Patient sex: M
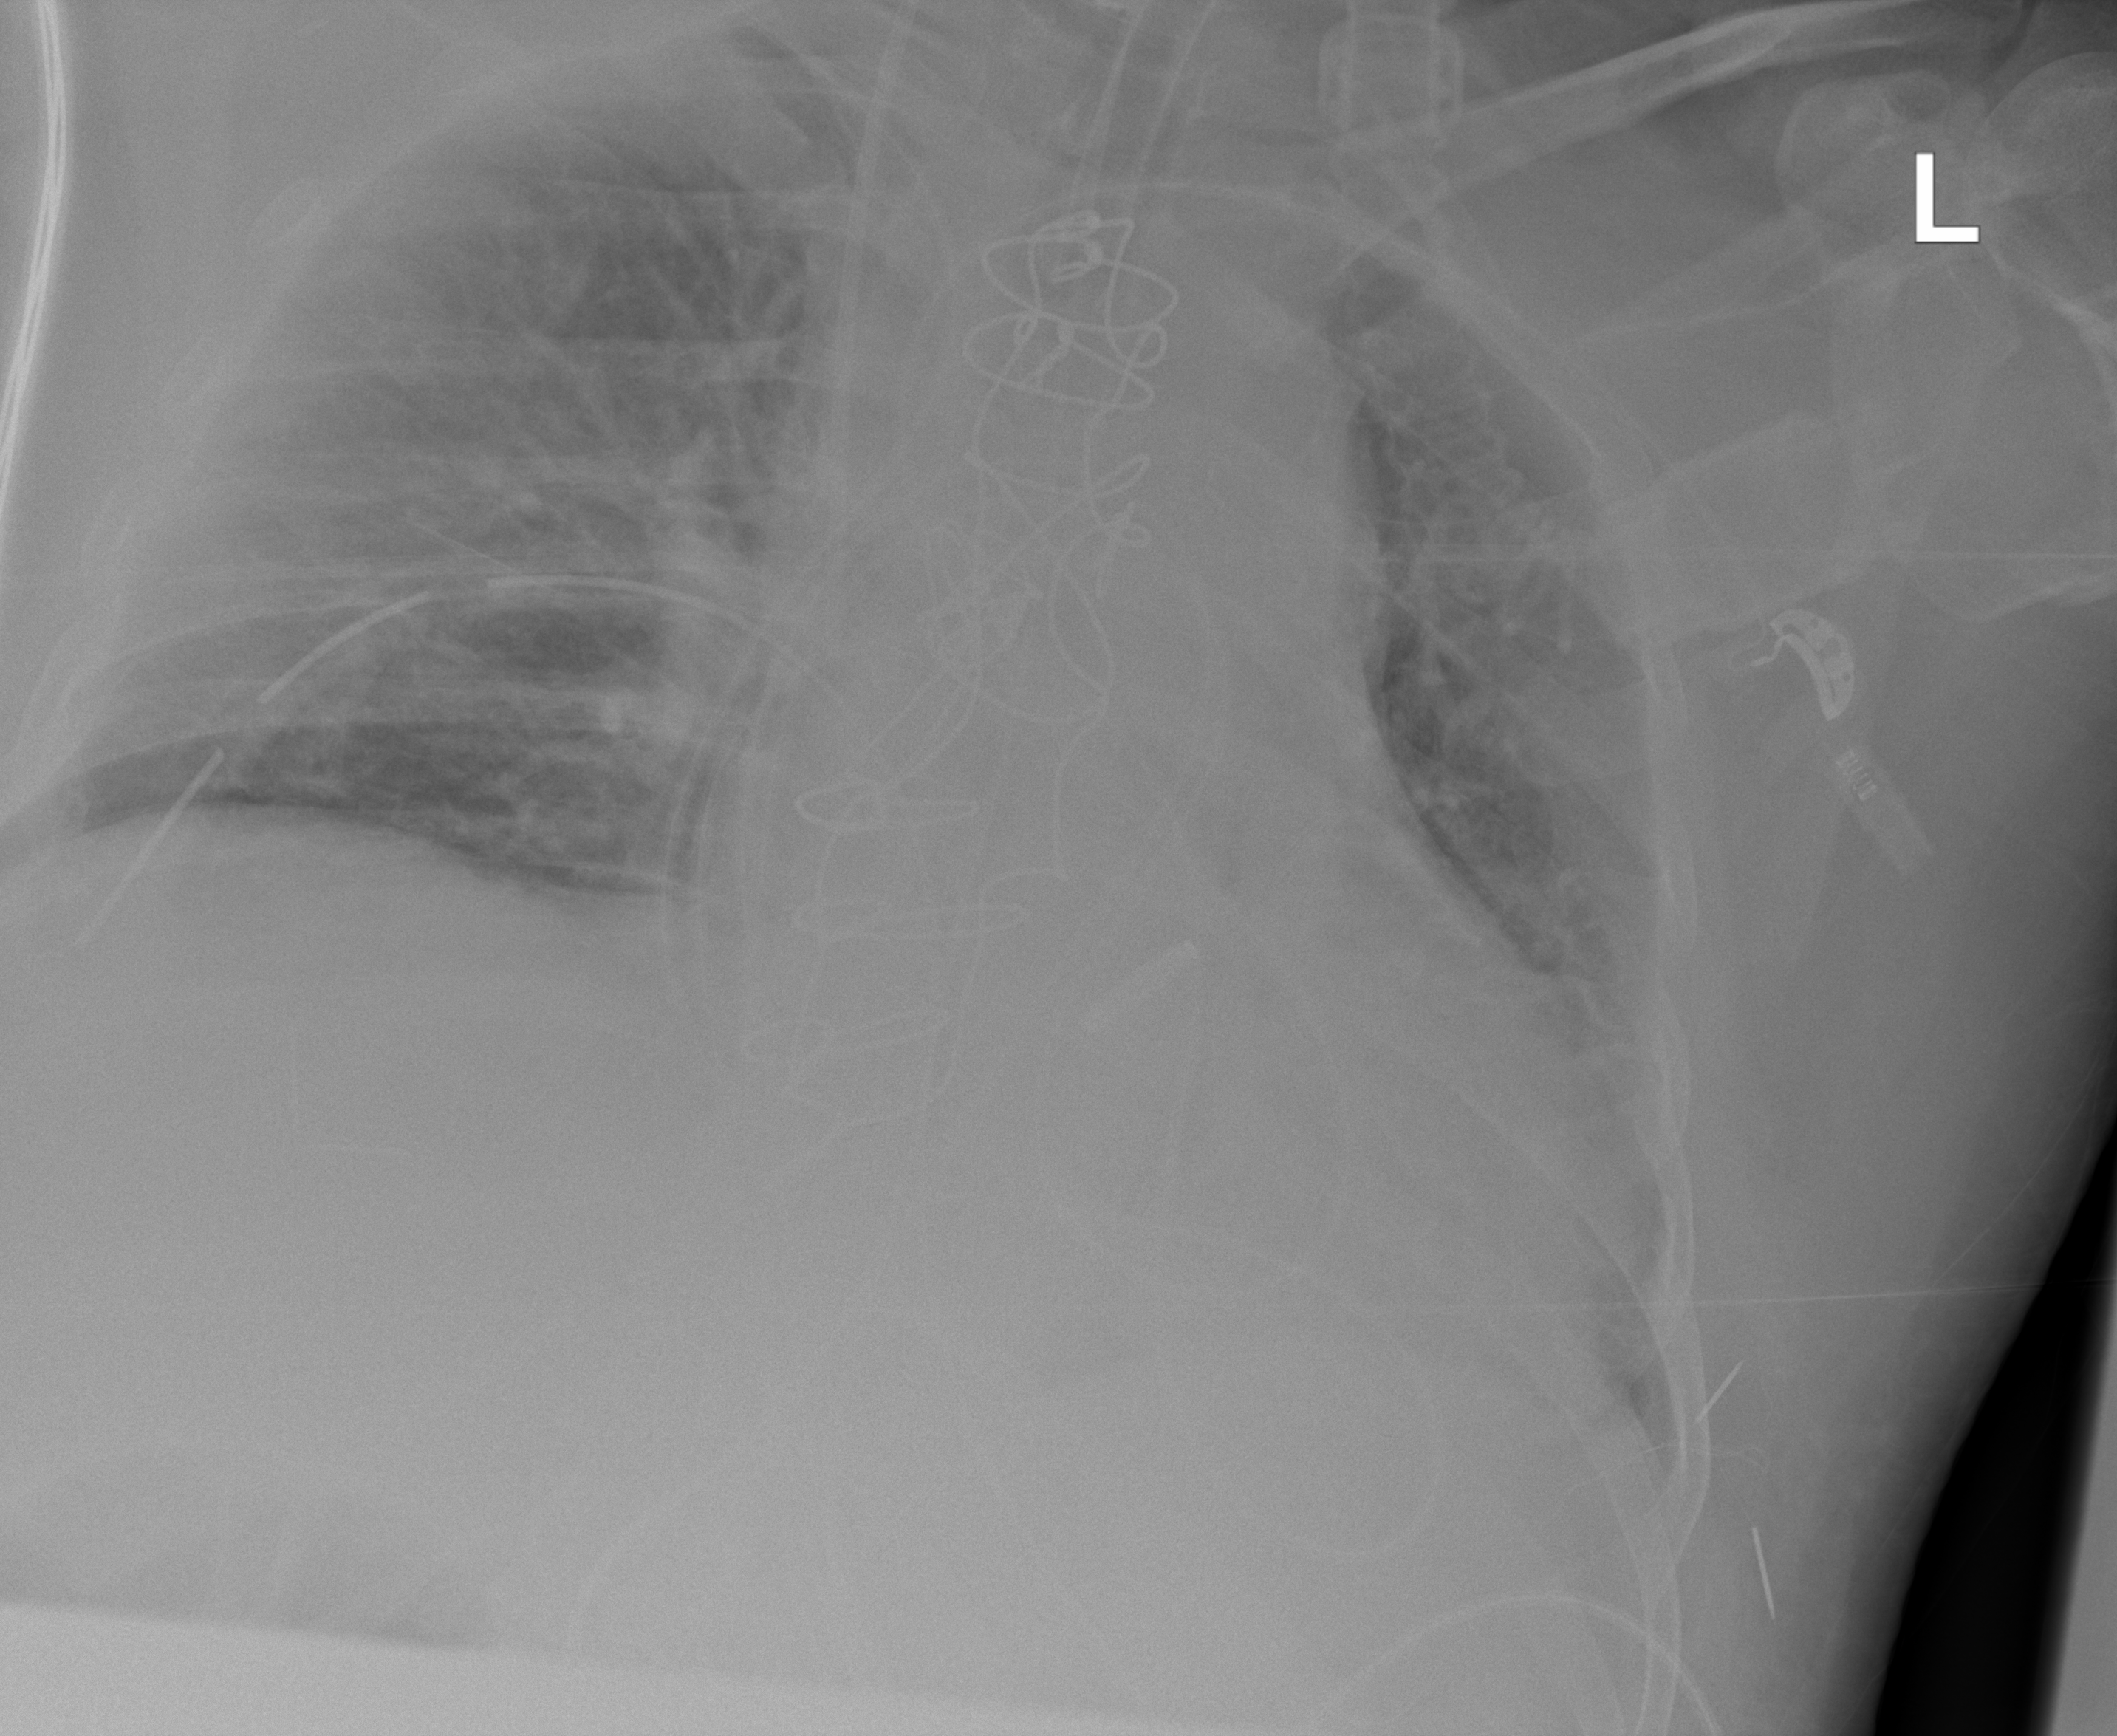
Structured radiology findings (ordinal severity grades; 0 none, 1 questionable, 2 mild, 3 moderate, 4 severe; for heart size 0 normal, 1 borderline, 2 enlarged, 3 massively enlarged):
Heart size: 2
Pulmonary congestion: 2
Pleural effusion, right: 0
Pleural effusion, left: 2
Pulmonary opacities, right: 2
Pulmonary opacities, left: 2
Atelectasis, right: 2
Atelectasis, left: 2